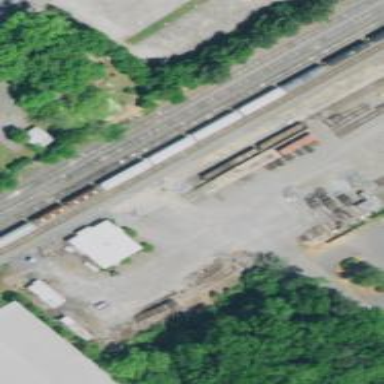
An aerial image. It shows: Railway yard.